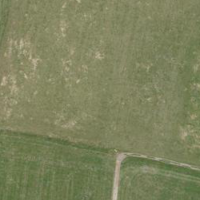
EUNIS habitat code: 52
Species observed at this site:
Plantago major